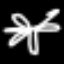
Label: palm tree